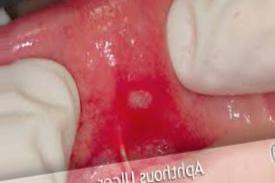
Condition: Mouth Ulcer